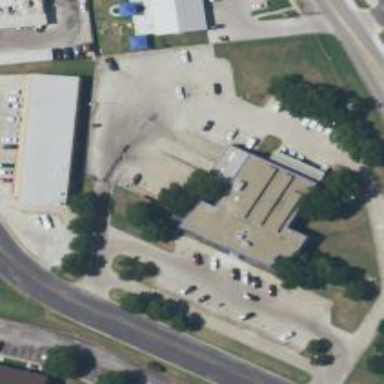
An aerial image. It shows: Building serving as post office.